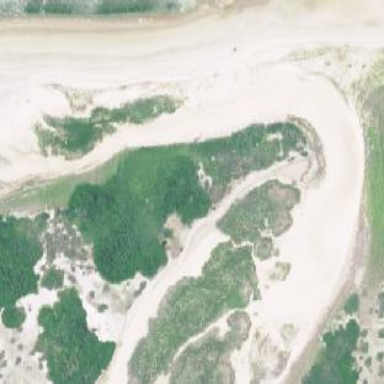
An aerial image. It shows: Sandy dune with natural beauty.